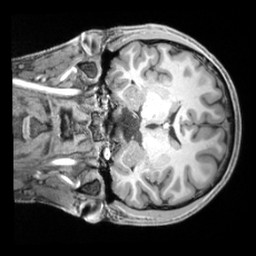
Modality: T1w
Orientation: coronal
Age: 23
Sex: male
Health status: ill
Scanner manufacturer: siemens
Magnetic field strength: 3 T
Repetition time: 2.2 s
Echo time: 0.00218 s